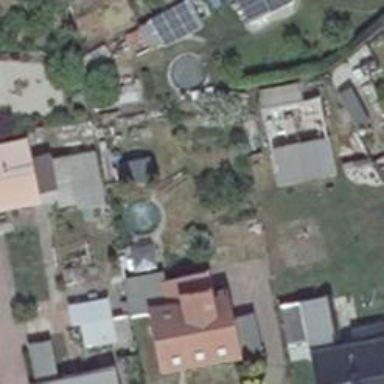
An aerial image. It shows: Swimming pool located in leisure land.